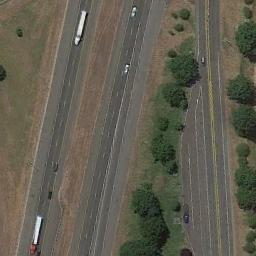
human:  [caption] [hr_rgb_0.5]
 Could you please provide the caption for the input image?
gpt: Three straight freeways go through the wasteland with some trees .

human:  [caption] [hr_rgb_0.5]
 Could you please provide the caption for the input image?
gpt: The freeway is between the bare land and some trees .

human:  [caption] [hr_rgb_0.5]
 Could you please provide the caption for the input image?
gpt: There are only two cars on the winding highway .

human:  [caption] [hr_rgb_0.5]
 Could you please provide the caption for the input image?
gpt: The fork of the freeway is surrounded by a large lawn, And there are several cars on the freeway .

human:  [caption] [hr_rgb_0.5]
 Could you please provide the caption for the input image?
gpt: There are some yellow lawns beside the freeway .